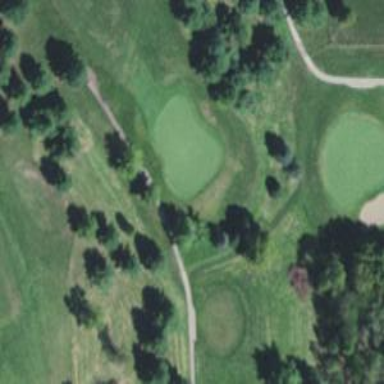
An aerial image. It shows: View of golf hole.